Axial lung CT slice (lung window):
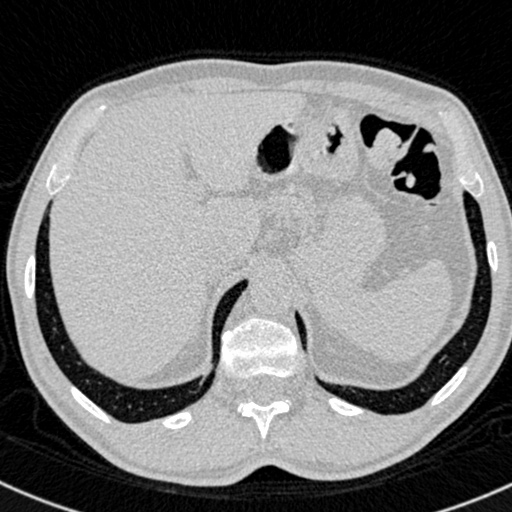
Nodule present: no